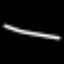
Label: line